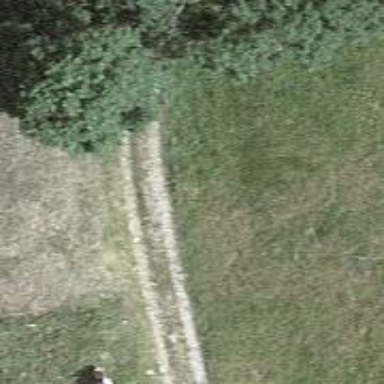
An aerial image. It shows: Excellent visible track road.